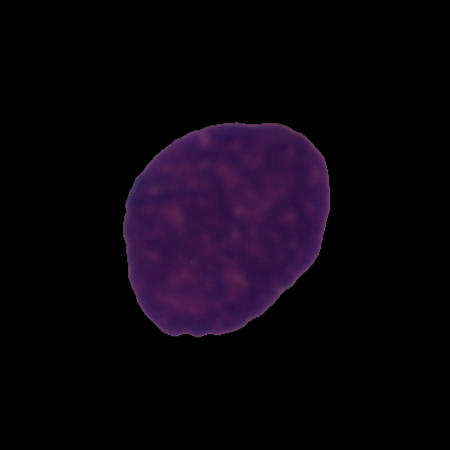
Label: cancer